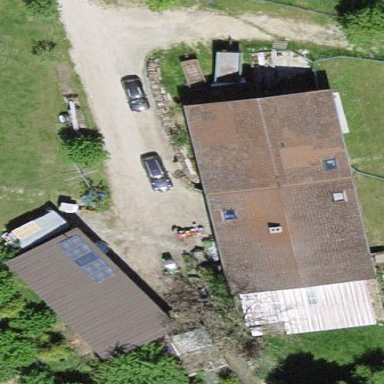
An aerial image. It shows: Farmyard area.